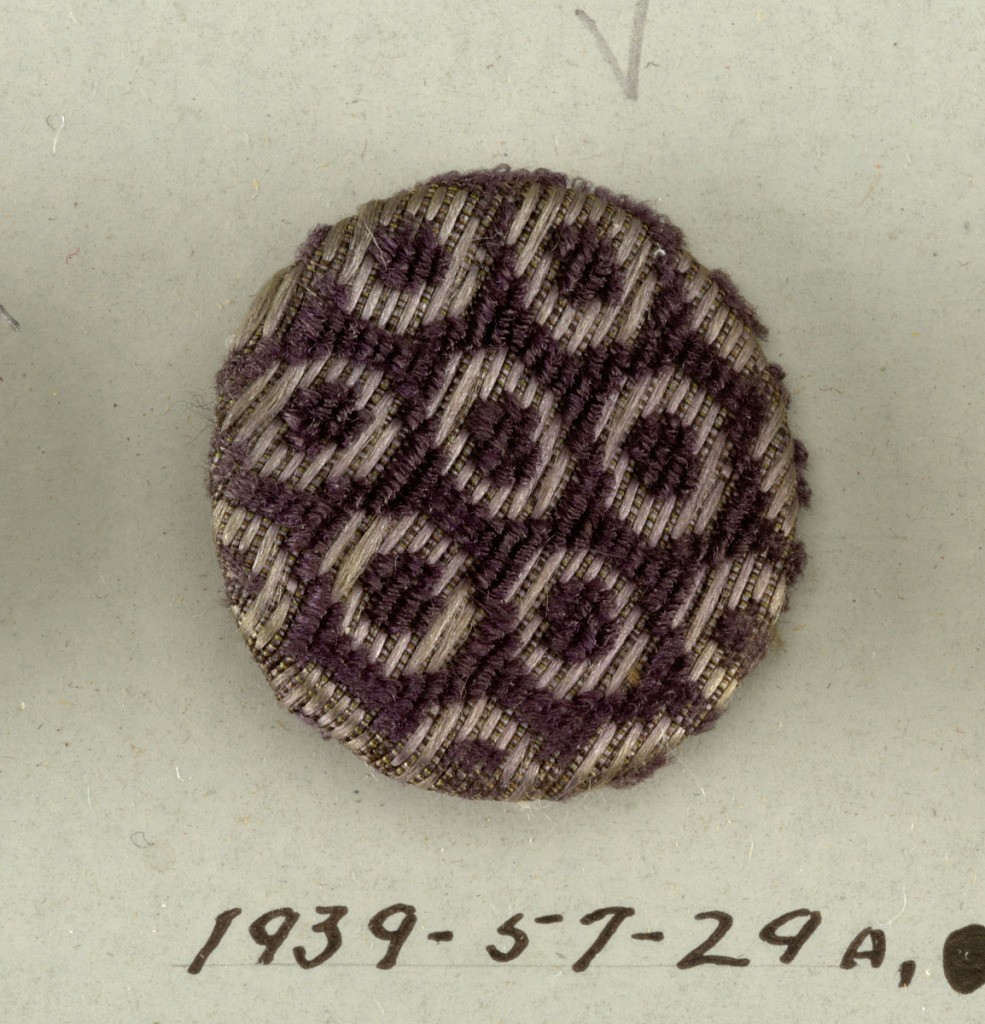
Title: Button
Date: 1750–99
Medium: Silk uncut voided cloth velvet over bone forms
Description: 1939-57-29-a: From originally a set of seventeen buttons, of thr...